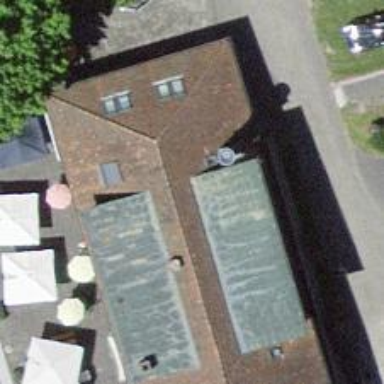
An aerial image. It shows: Restaurant.